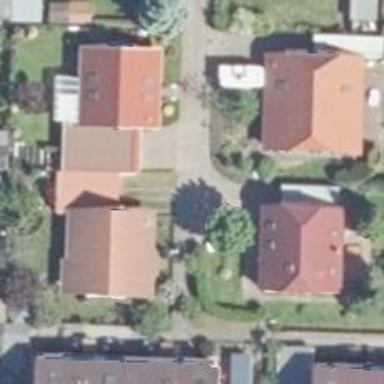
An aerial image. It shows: Living street.